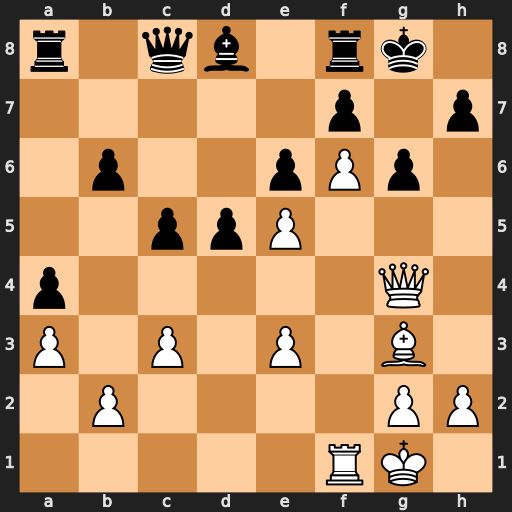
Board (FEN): r1qb1rk1/5p1p/1p2pPp1/2ppP3/p5Q1/P1P1P1B1/1P4PP/5RK1
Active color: w
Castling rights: -
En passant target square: -
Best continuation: Qg5 Kh8 Rf4 Rg8 Rh4 Bxf6 exf6